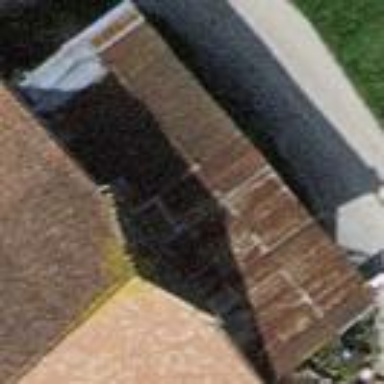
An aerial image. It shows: Shed.